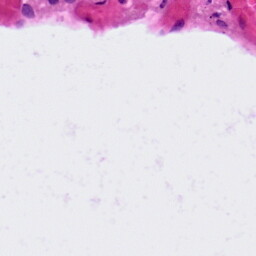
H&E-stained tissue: Lung